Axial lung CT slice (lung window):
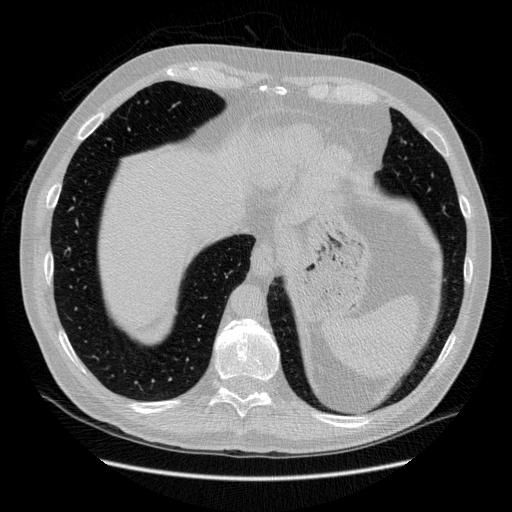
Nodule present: no